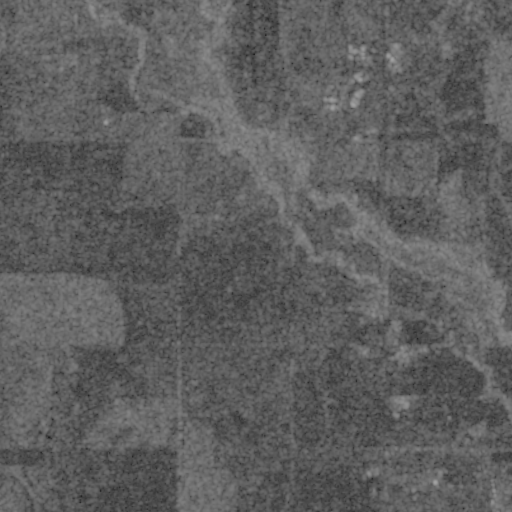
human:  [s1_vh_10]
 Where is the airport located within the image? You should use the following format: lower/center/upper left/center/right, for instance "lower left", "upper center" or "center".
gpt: The airport is located in the upper right of the image.
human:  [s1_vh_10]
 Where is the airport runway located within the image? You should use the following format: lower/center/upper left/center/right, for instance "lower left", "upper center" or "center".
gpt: The airport runway is located in the upper center of the image.
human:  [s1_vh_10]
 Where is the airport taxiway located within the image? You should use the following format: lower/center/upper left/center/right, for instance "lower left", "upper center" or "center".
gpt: The airport taxiway is located in the upper center of the image.
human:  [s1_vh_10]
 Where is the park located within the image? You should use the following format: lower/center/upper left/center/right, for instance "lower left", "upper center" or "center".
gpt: There is no park in the image.

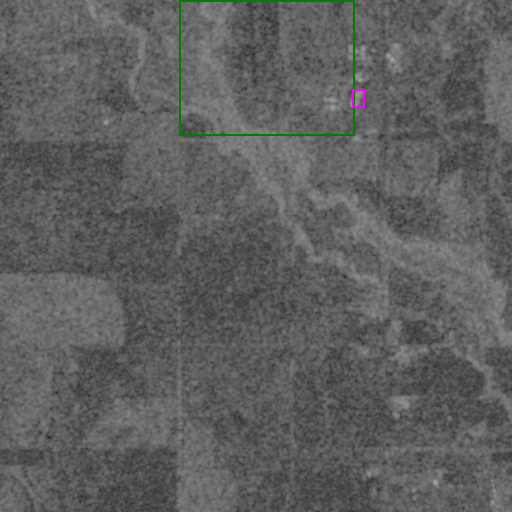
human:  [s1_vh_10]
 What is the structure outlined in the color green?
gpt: The structure outlined in green is an airport.
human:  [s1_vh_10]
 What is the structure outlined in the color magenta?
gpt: The structure outlined in magenta is a building.
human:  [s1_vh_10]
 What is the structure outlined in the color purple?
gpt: There is no purple outline.